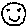
Label: smiley face